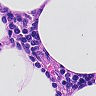
Metastatic tissue present: no